九年级 · 解析几何
《九章算术》是我国古代著名数学经典, 其中有这样一个问题: “今有圆材埋在壁中,不知大小. 以锯锯之, 深一寸, 锯道长一尺. 问径几何？”其意为：今有一圆柱形木材，埋在墙壁中，不知其大小，用锯去锯该材料，锯口深 1 寸，锯道长 1 尺. 如图, 已知弦 $A B=1$ 尺, 弓形高 $C D=1$ 寸 (注: 1 尺 $=10$ 寸), 则这块圆柱形木材的直径是 $\qquad$寸.

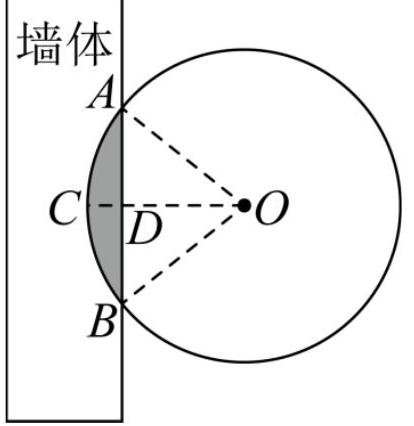
答案:  26

解析: 线段 $O C$ 垂直且平分线段 $A B$, 在 Rt $\triangle A D O$ 中, $O D$ 的长为 $(R-1)$ 寸.

【详解】解: 1 尺 $=10$ 寸.

根据题意可得 $A D=\frac{1}{2} A B=5$ （寸）.

设圆 $O$ 的半径为 $R$ 寸,

$(R-1)^{2}+5^{2}=R^{2}$,

$\therefore R=13$,

$\therefore$ 这块圆柱形木材的直径是: $13 \times 2=26$ (寸).

故答案为: 26 .

【点睛】此题考查的是垂径定理及勾股定理的应用, 解题的关键是掌握垂径定理和利用勾股定理列方程.